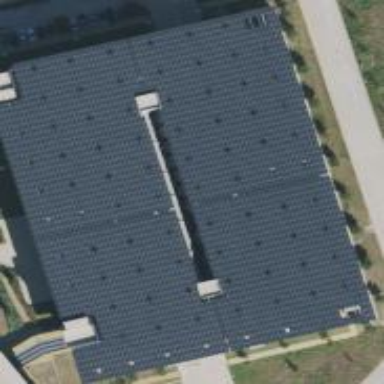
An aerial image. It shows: Solar photovoltaic panel generator.